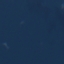
Label: SeaLake